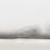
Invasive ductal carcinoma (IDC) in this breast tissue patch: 0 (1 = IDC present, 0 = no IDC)